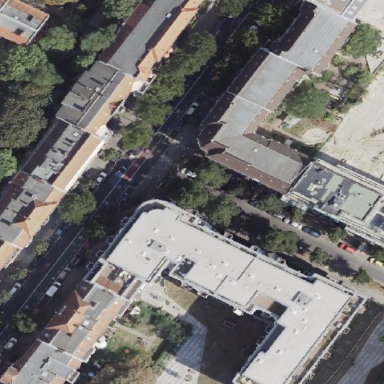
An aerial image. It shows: Apartment building with flat roof.